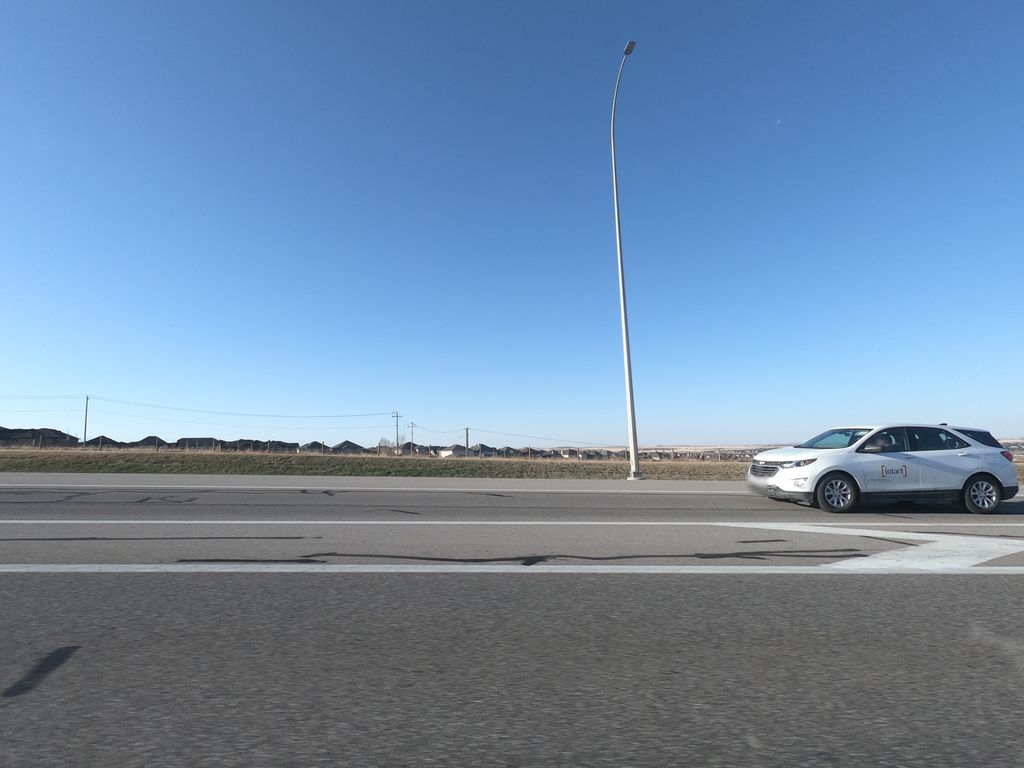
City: calgary